Question: I have one form with text box, submit button, drop down list ..... I'm using '<%Html.EnableClientValidation(); %>' to validate all the elements in my form. But the probem is when I write '<% using (Html.BeginForm()){ }%>', the validation works, But when I click on the submit button, it did nothing even though I complete all the condition of each elements. And the submit button is submitting while I use '<form method="post">' instead of '<% using (Html.BeginForm()){ }%>'.
I use jquery tab in my view, so I have more than one submit button that do different task(I test the value of the submit button in my controller).

Could any one tell me, what did I wrong here?
Thanks in advanced.
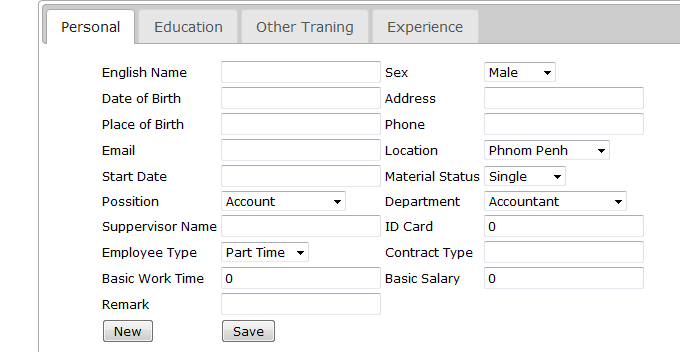
Answer: I'd make sure that you wrap your entire form in the braces when using the '<% using (Html.BeginForm()){ }%>'. If your submit button is not contained within those braces, then it will not cause the form to post.
'''
<% using(Html.BeginForm()) { %>
... form elements here ...
<% } %>
'''
When you use this method, remove the other form tags on the page as this syntax is equivalent to writing:
'''
<form>
... form elements here ...
</form>
'''